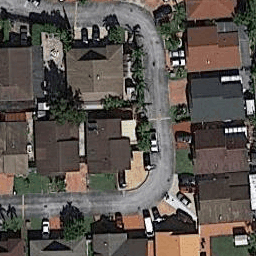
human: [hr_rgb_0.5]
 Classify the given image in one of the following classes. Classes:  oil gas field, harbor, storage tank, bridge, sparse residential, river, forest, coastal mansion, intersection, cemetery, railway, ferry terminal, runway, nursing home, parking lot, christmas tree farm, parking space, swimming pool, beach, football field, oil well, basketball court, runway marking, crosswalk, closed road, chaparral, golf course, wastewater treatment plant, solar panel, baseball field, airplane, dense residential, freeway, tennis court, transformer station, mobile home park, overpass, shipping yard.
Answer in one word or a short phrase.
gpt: dense residential